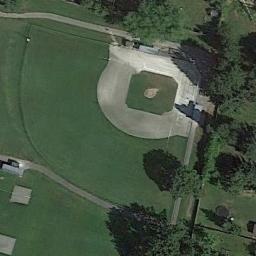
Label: baseball_diamond